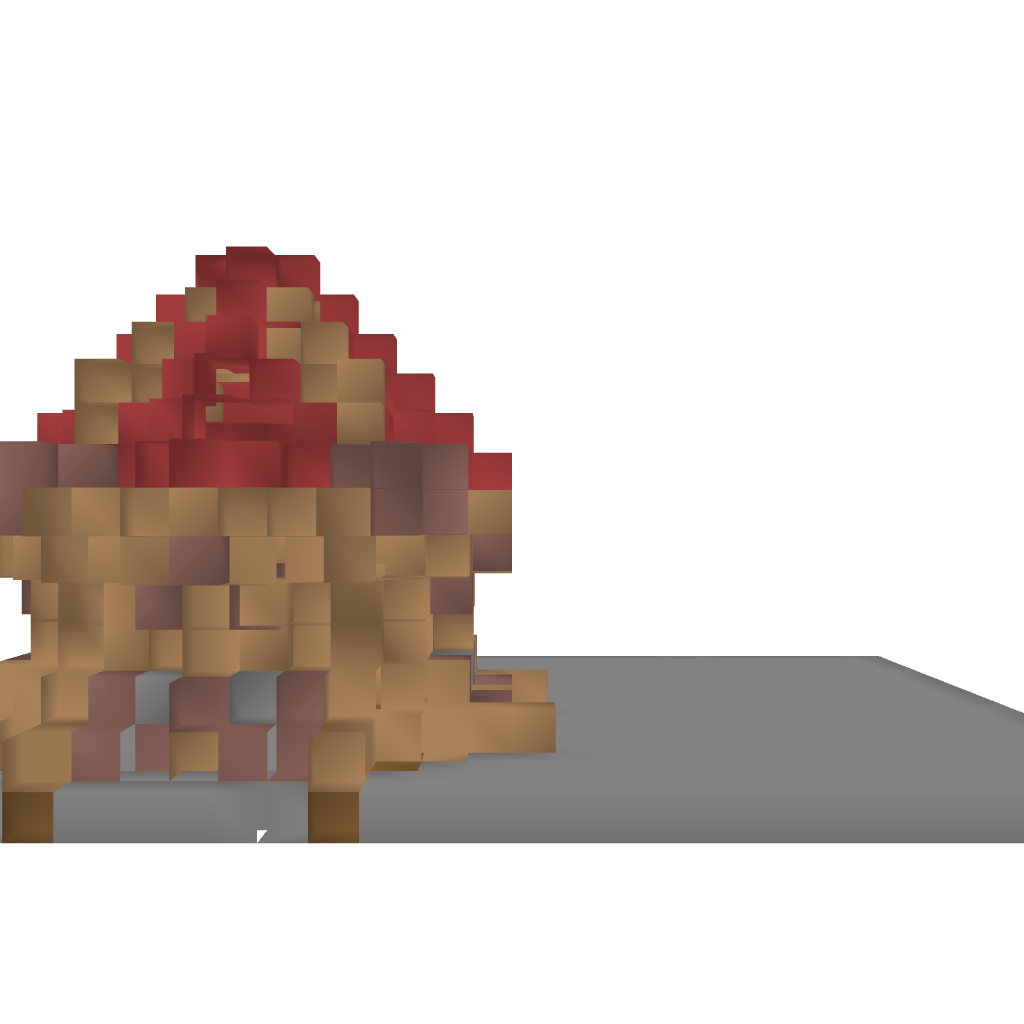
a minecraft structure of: Orc Hut My _Kingrazor_ good quality